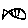
Label: fish